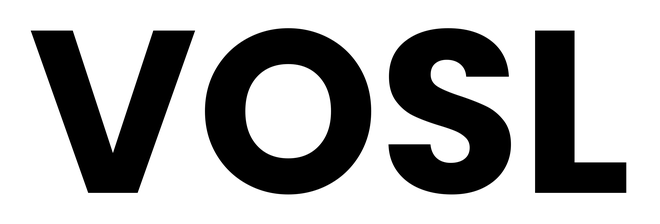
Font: Poppins-Bold